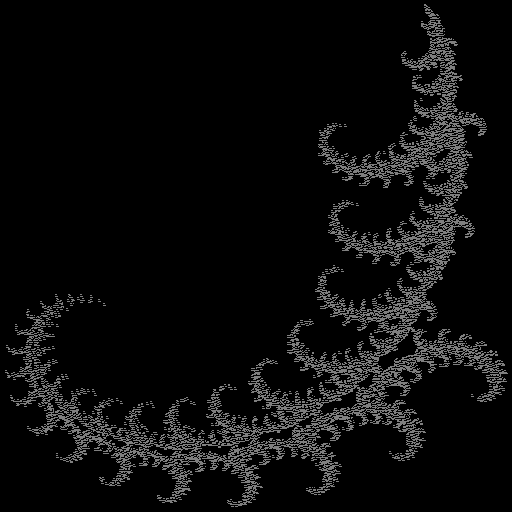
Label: coral